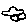
Label: car